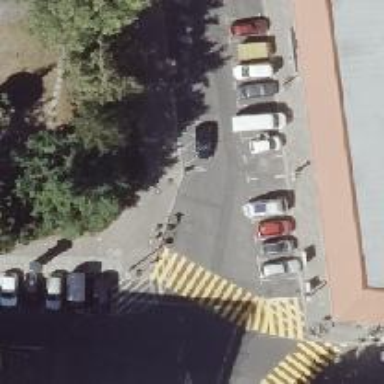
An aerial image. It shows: Taxi stand.